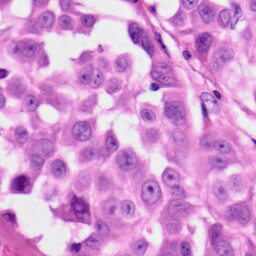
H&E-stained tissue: Skin